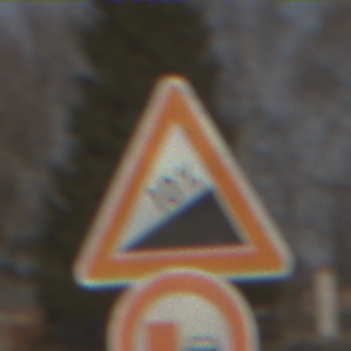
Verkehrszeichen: Steigung10
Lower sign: UeberholverbotKraftfahrzeuge
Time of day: Midday
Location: Outdoor (Suburban)
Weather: PartlyCloudy
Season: NotSpecified
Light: Natural